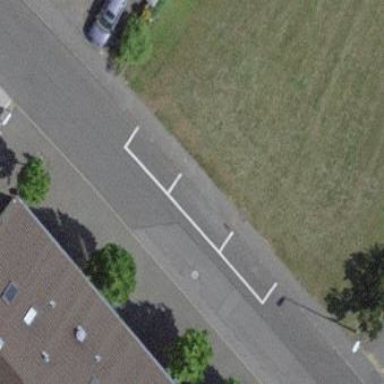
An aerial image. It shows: Parking lane area.